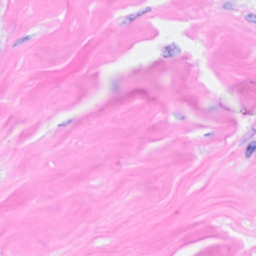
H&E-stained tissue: Breast